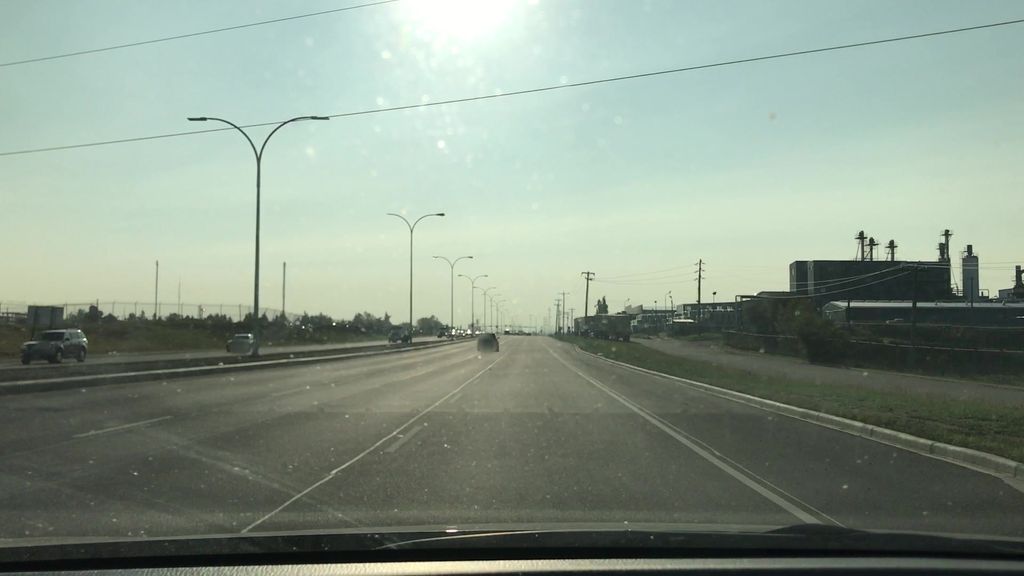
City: edmonton